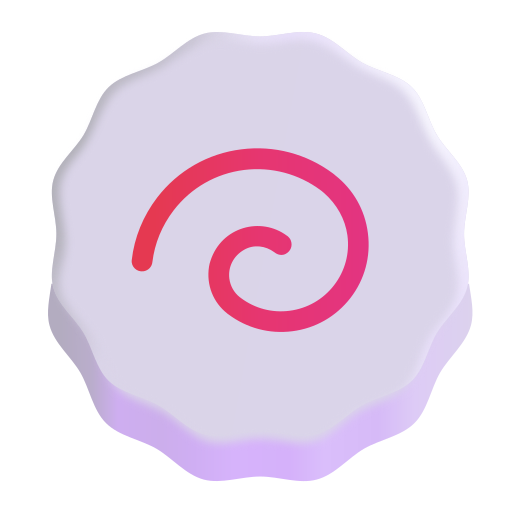
fish cake with swirl color